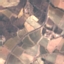
Land use / land cover class: PermanentCrop